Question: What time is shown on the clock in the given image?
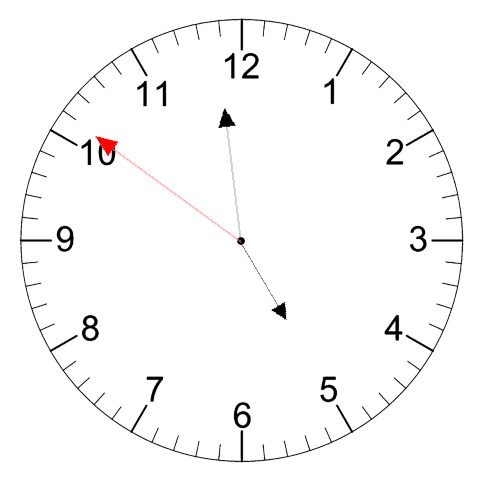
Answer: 04:58:51